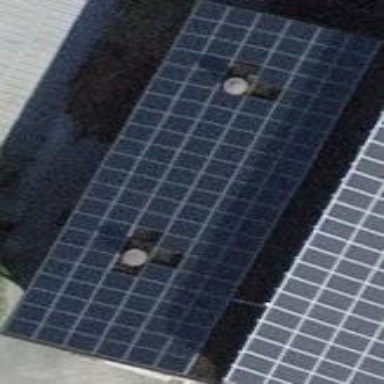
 consisting of solar photovoltaic panels."